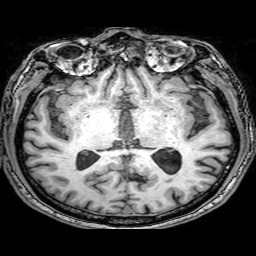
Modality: T1w
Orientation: coronal
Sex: male
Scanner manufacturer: philips
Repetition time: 0.00824 s
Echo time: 0.00383 s